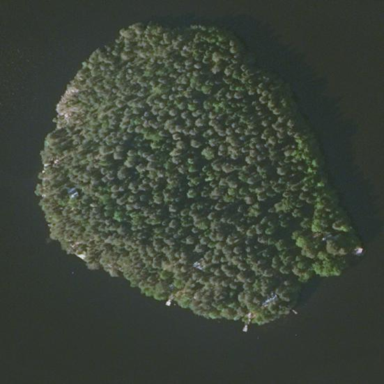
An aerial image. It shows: Islet surrounded by woodland.